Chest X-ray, AP view. Patient: 61 years old, sex F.
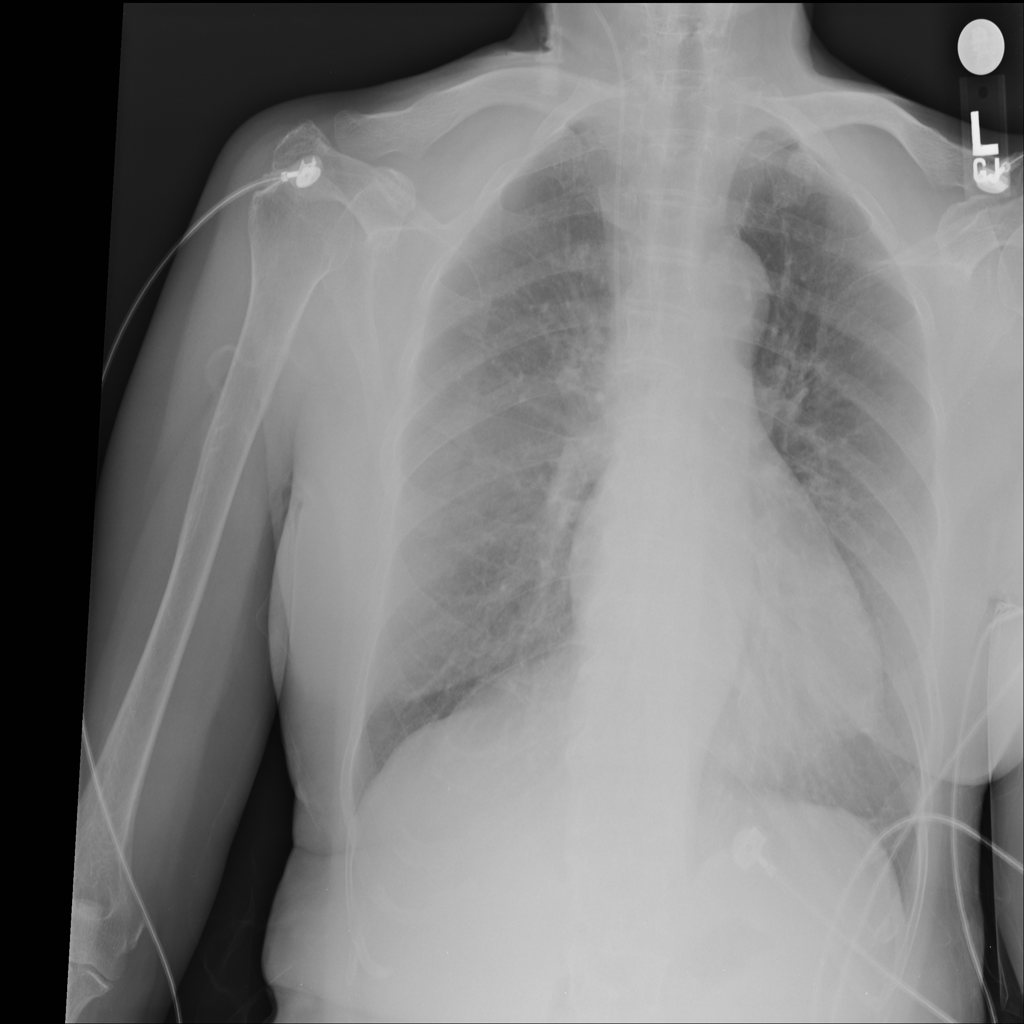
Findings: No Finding